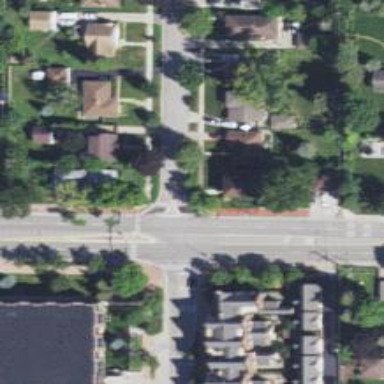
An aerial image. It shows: Asphalt footway with traffic island that includes crossing.